Question: I am new to ipad development. In my application i have created splitview like the below image. In this how can i call another detailview controller when tabbar on the left pane selection changes??
Please help me..

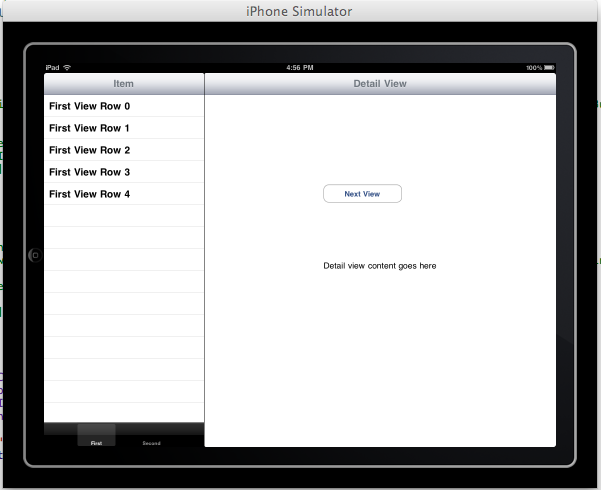
Answer: You can simply replace the VC at index 1 of the UISplitViewController's viewControllers property. Try something like-
'''
- (void)tabBarController:(UITabBarController *)tabBarController didSelectViewController:(UIViewController *)viewController
{
UIViewController* myReplacementVC = nil;
if(viewController == VC1)
myReplacementVC = myReplacementVC1;
else
myReplacementVC = myReplacementVC2;
NSMutableArray* arr = [[NSMutableArray alloc] initWithArray:splitVC.viewControllers];
[arr replaceObjectAtIndex:1 withObject:myReplacementVC]; //index 1 corresponds to the detail VC
splitVC.viewControllers = arr;
[arr release];
}
'''